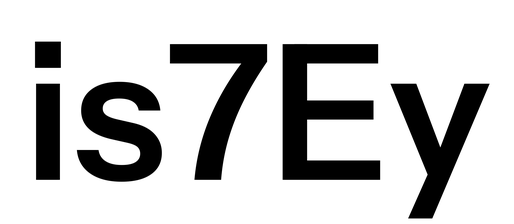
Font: InstrumentSans_SemiBold